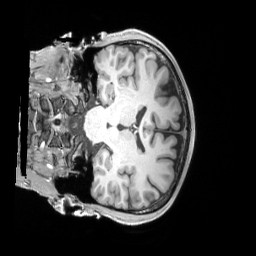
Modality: T1w
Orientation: coronal
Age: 24
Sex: male
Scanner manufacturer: siemens
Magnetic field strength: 3 T
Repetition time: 2.53 s
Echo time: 0.00326 s